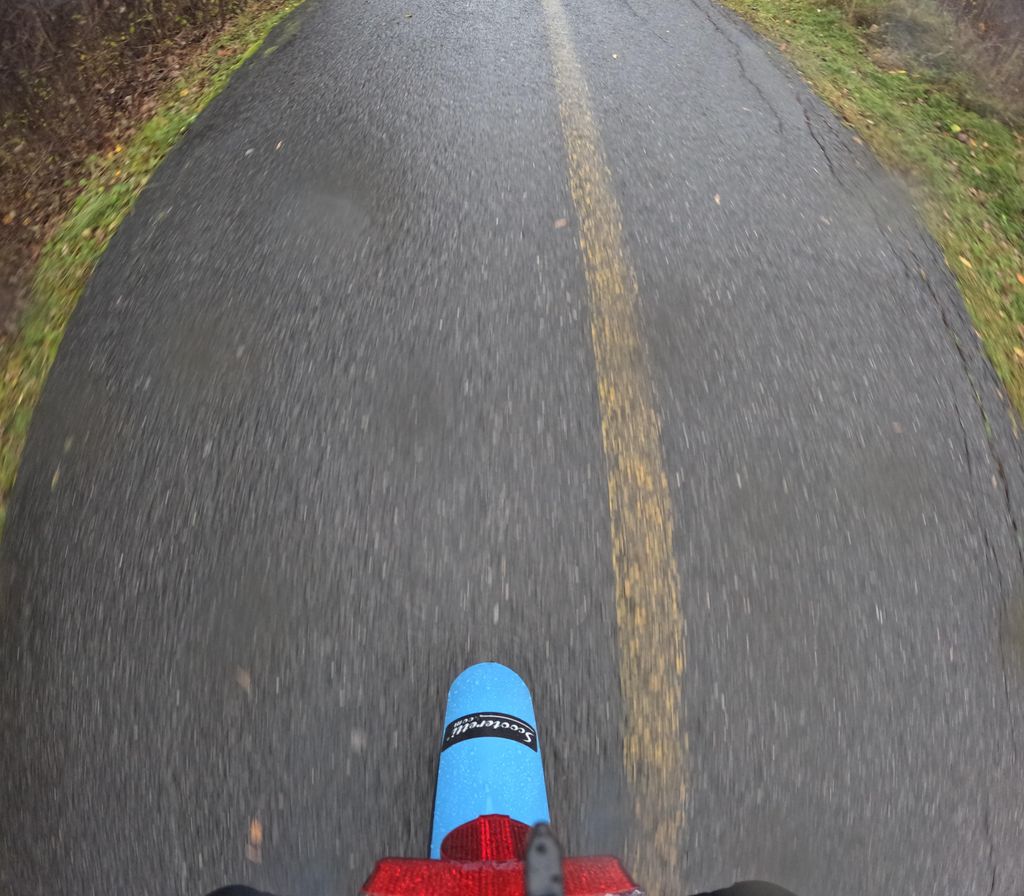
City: ottawa-gatineau